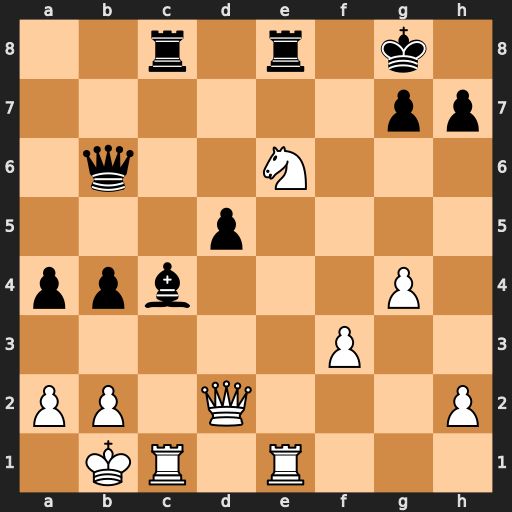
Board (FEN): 2r1r1k1/6pp/1q2N3/3p4/ppb3P1/5P2/PP1Q3P/1KR1R3
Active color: w
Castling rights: -
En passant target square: -
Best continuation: Rxc4 dxc4 Qd7 Qc7 Nxc7 Rxe1+ Kc2